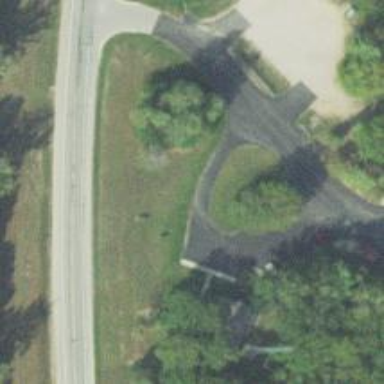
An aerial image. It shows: Driveway leading to service road.